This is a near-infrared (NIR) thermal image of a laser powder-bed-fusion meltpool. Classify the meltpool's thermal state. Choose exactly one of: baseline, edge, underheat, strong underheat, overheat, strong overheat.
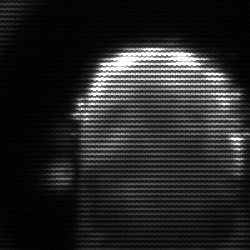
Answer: baseline